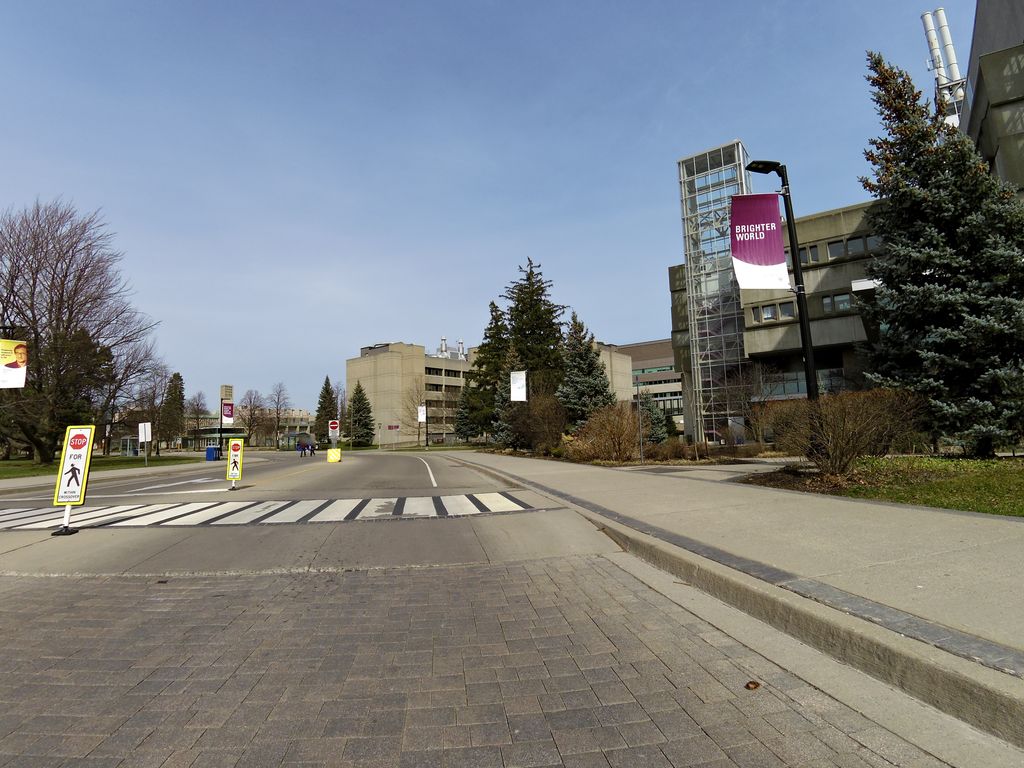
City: hamilton